Question: I've looked at all the questions on here asking the same thing and tried every suggestion, none of it is working for me.
I want to layer two dynamically created canvas elements on top of each other, inside the div with an id of "plotPlaceholder".
It continues to just show one below the other, like so:

'''
// grab elements from form
var wid = document.getElementById("wid").value;
var hei = document.getElementById("hei").value;
// grab div container and create canvas elements
var canvasPlaceholder = document.getElementById("plotPlaceholder");
var baseCanvas = document.createElement("canvas");
var canvasElement = document.createElement("canvas");
canvasElement.width = wid;
canvasElement.height = hei;
baseCanvas.width = wid;
baseCanvas.height = hei;
baseCanvas.style.zIndex = "1";
canvasElement.style.zIndex = "2";
baseCanvas.id = "canvasToHoldGrid";
canvasElement.id = "plottingCanvas";
canvasPlaceholder.appendChild(baseCanvas);
canvasPlaceholder.appendChild(canvasElement);
'''
'''
canvas {
border: 2px solid #27a3ea;
position: absolute;
top: 0;
left: 0;
}
#plotPlaceholder {
position: relative;
}
'''
'''
<div id="plotPlaceholder"></div>
'''
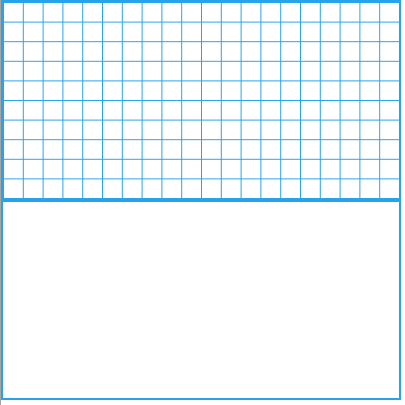
Answer: I found out what was happening - there was an extra div being created (parent of the canvas elements) with a class of 'canvas-container'. The position property was being overwritten.
'''
.canvas-container {
position: absolute !important;
top: 0;
left: 0;
}
'''
That '!important' fixed it, although I'm sure it's not best practice in most circumstances.